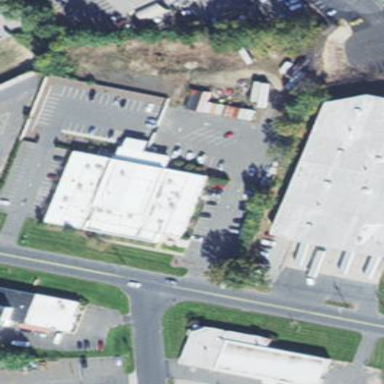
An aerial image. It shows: Office building.